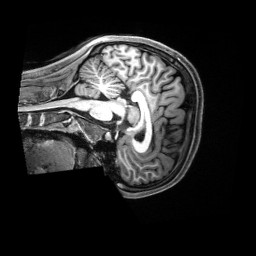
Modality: T1w
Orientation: sagittal
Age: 18
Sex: female
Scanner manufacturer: siemens
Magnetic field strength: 3 T
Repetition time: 2.5 s
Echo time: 0.00222 s